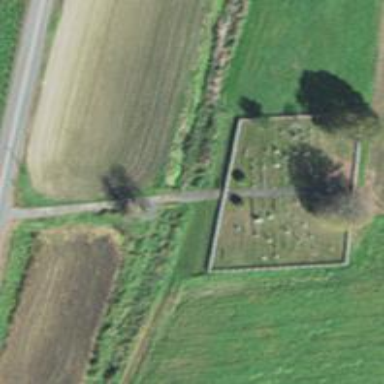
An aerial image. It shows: Cemetery.